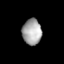
Tissue: lung
Cell type: Endothelial cells
Senescence score: 0.7454
Nuclear area (px): 488
Mean DAPI intensity: 165.773